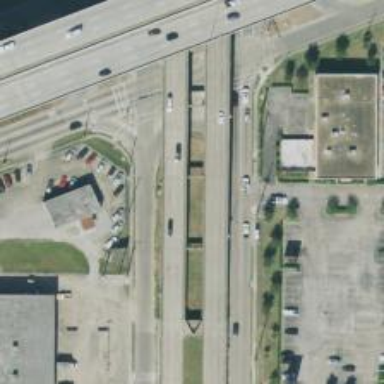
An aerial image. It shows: Trunk link highway.